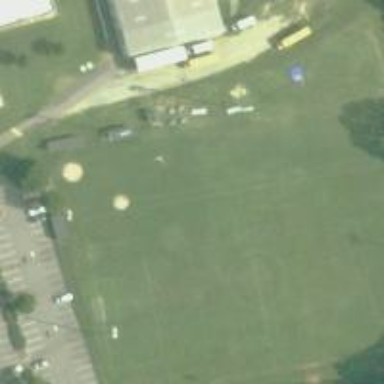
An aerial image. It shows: Soccer pitch for outdoor sports and leisure activities.